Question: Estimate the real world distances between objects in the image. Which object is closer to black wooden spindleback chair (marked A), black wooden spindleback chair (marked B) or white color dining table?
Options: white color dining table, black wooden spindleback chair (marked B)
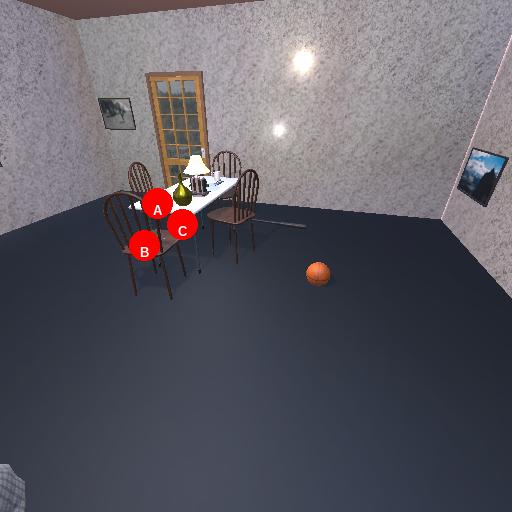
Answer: white color dining table